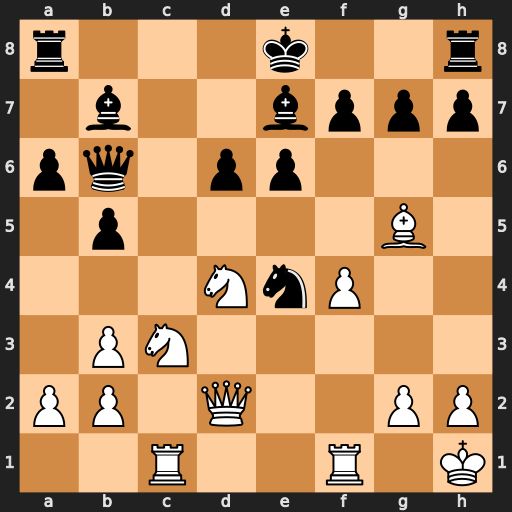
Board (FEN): r3k2r/1b2bppp/pq1pp3/1p4B1/3NnP2/1PN5/PP1Q2PP/2R2R1K
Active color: w
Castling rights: kq
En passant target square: -
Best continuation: Nxe4 Bxe4 Bxe7